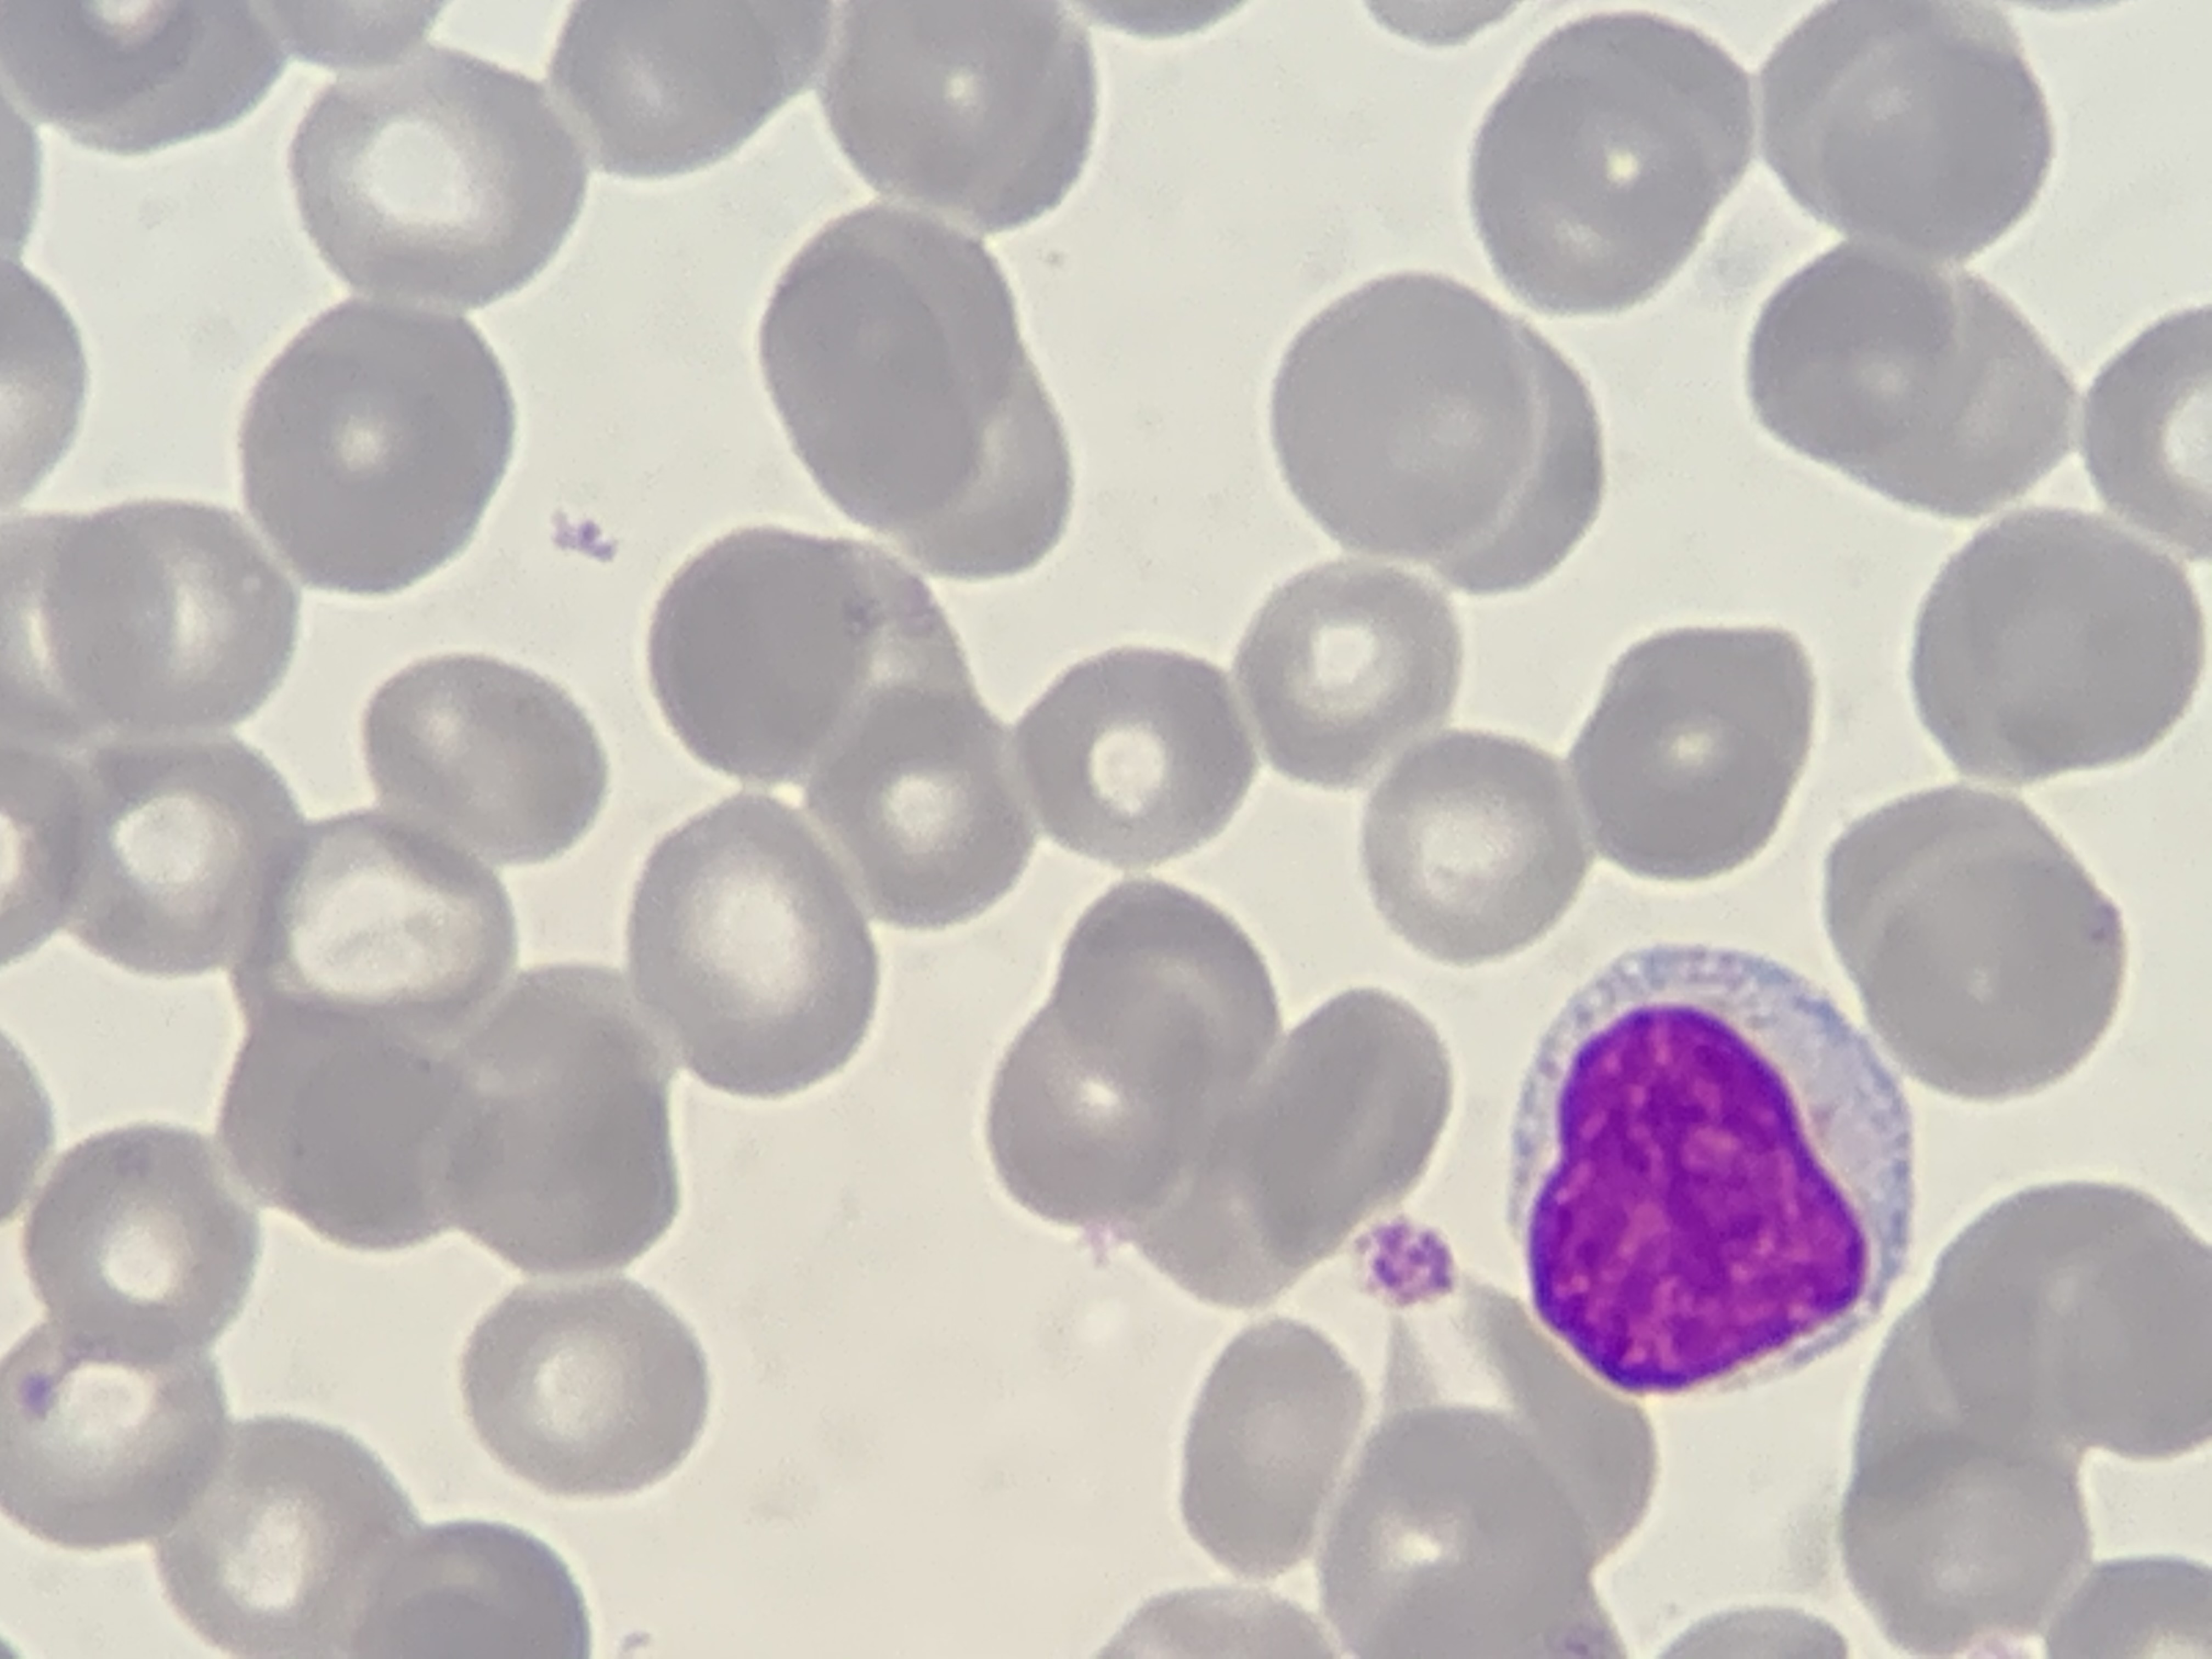
Cell type: LYMPHOCYTES